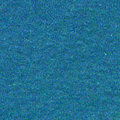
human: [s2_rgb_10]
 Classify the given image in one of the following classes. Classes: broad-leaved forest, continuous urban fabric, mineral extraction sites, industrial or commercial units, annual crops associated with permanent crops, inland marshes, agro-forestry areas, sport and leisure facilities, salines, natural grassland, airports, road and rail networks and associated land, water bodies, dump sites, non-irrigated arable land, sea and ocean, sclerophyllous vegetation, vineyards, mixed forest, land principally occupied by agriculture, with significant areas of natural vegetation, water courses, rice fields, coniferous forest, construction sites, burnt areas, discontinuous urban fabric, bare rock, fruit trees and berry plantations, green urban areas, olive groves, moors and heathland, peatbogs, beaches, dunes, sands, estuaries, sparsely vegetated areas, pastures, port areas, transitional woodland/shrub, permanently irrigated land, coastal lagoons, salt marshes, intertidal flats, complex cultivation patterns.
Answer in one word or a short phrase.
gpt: sea and ocean